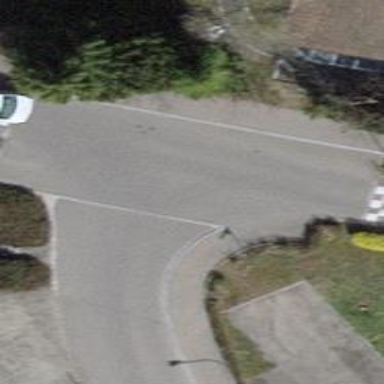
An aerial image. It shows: Unmarked crossing on footway with traffic calming table.